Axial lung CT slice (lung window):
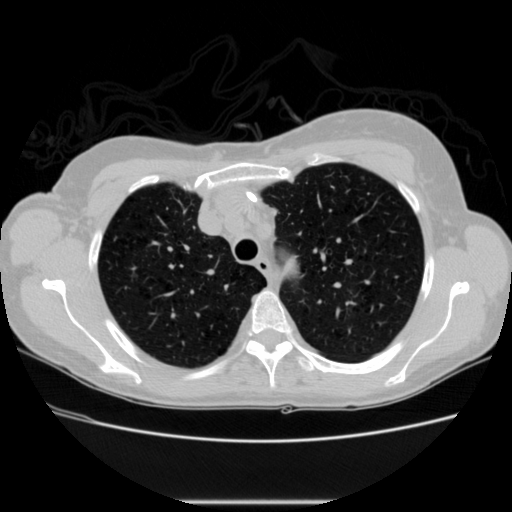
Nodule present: no